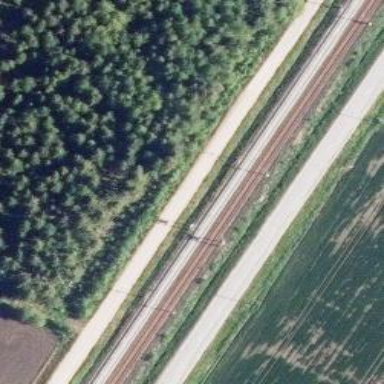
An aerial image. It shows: Railway track with continuous electrified contact line.